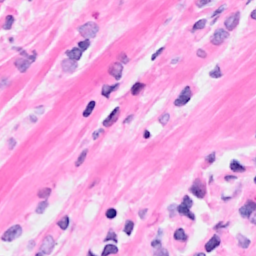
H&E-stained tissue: Breast